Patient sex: M
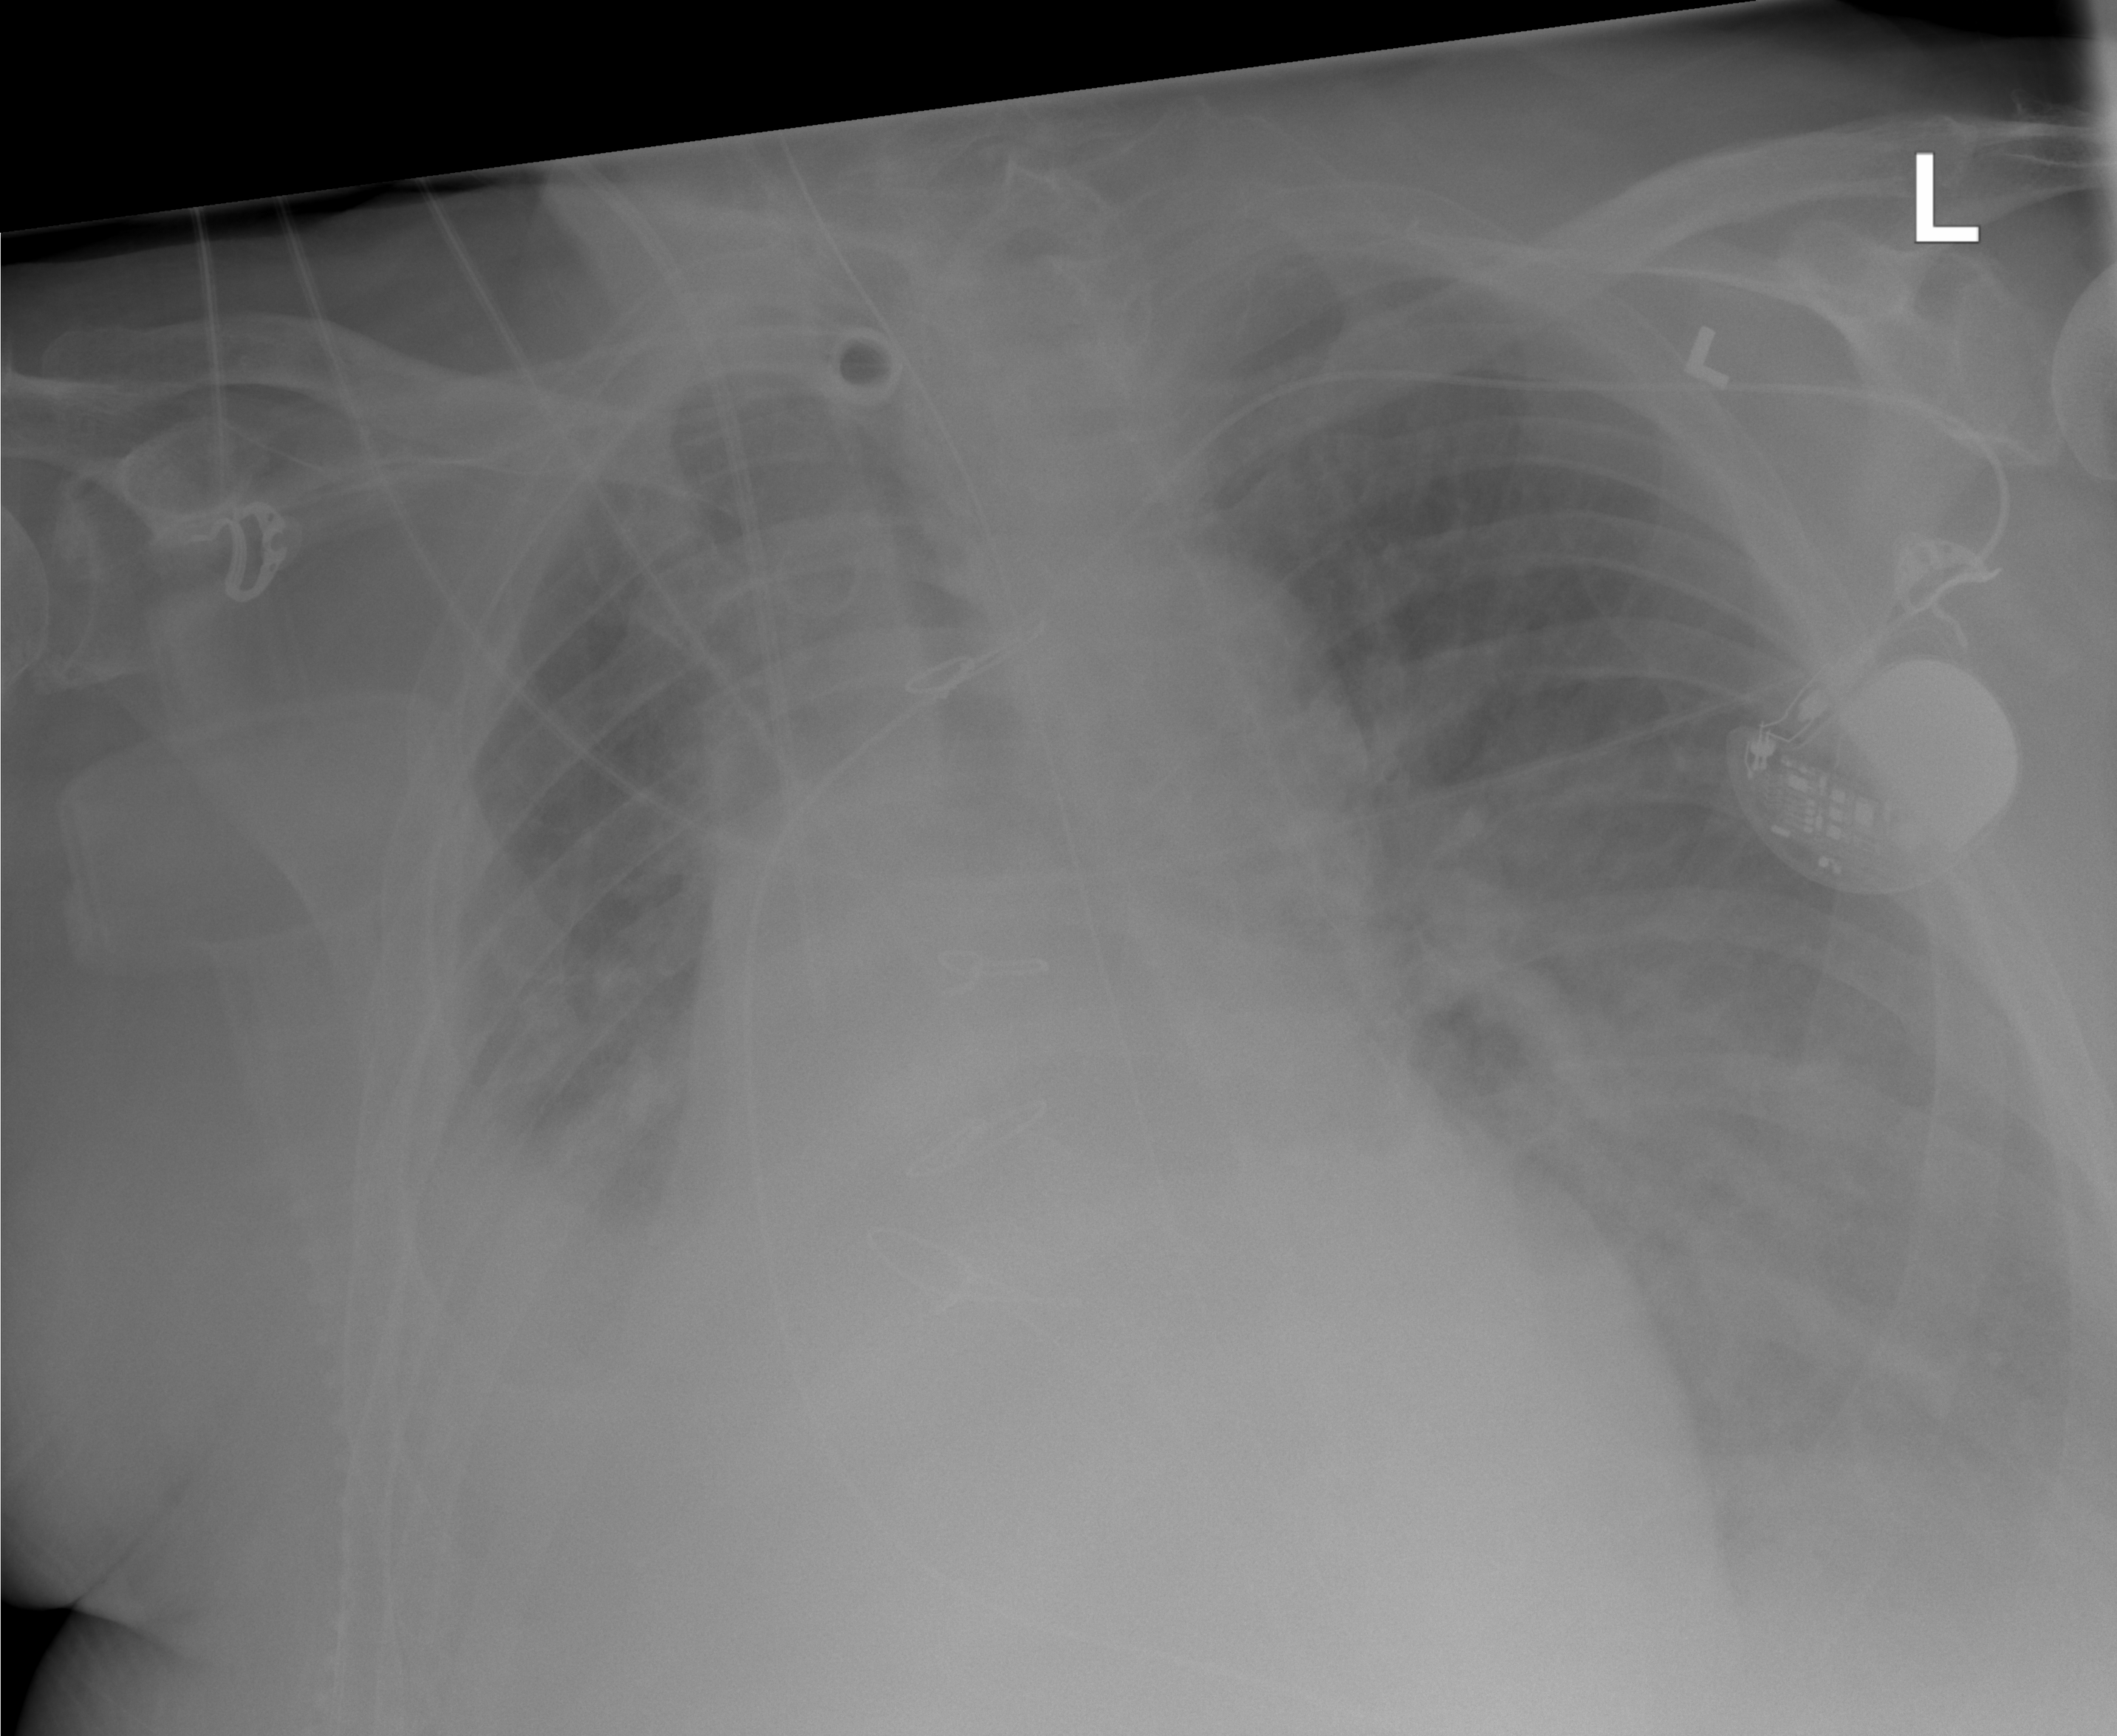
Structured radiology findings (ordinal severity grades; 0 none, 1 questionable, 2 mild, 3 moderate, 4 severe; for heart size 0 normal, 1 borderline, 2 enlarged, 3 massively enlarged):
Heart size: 2
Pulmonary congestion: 2
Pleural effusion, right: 3
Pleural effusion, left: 3
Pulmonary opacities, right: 1
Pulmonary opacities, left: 0
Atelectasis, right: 2
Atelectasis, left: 2